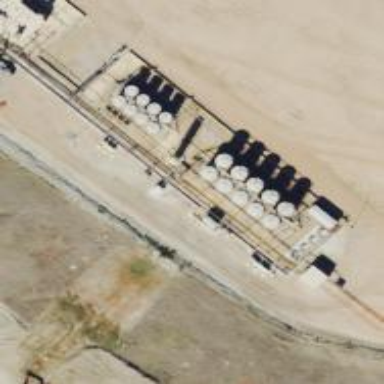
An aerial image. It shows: Storage tank with man-made structure.